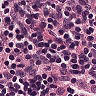
Metastatic tissue present: no